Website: lowes
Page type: newsletter-management
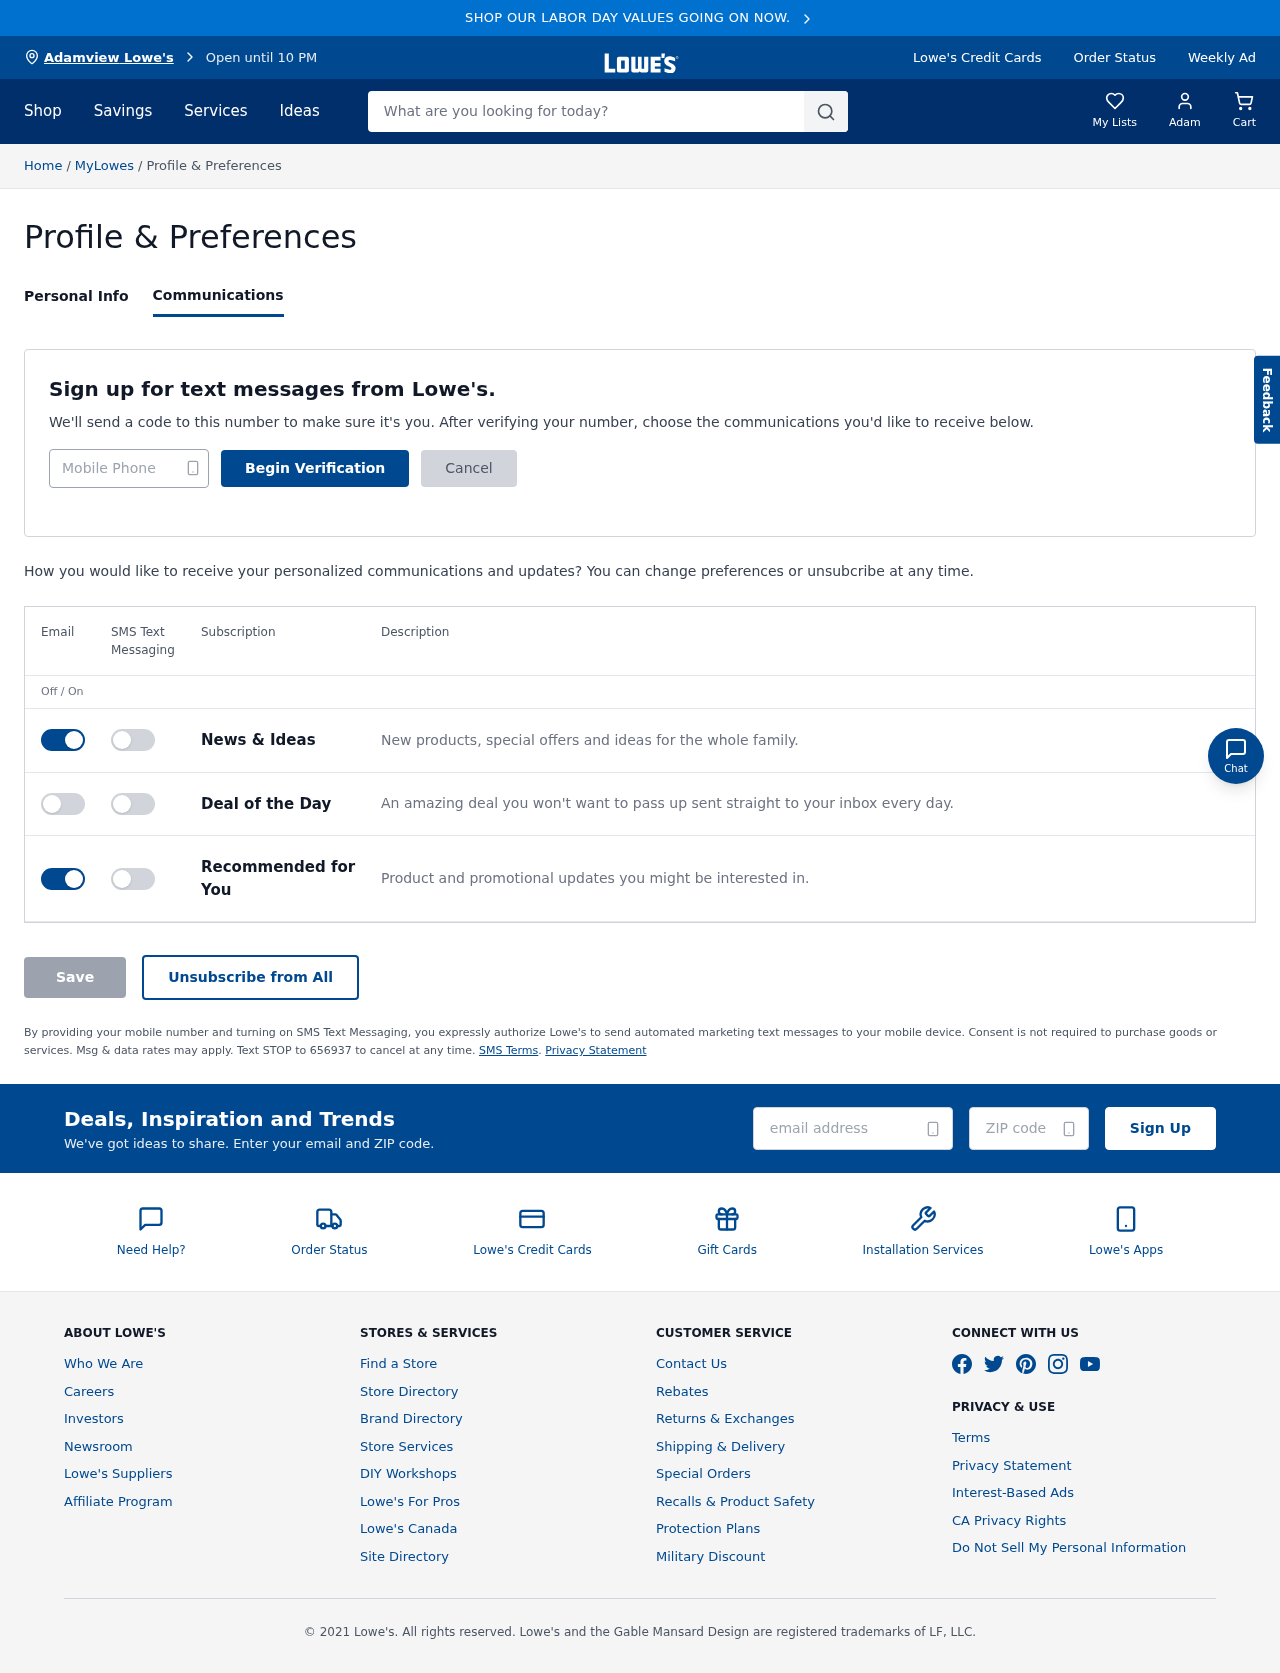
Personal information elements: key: PII_CITY
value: Adamview Lowe's
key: PII_EMAIL
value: adamhenry@hotmail.com
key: PII_FIRSTNAME
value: Adam
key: PII_PHONE
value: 7998484903
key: PII_POSTCODE
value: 92917
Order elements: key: ORDER_NUM_ITEMS
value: Cart
Search elements: key: HEADER_SEARCH
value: What are you looking for today?